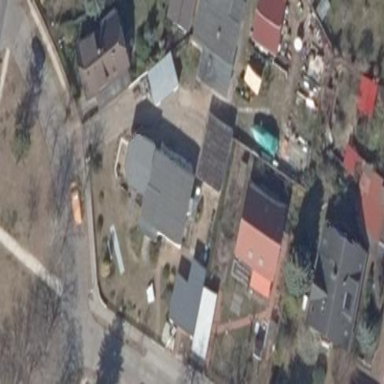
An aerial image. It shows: Detached building.